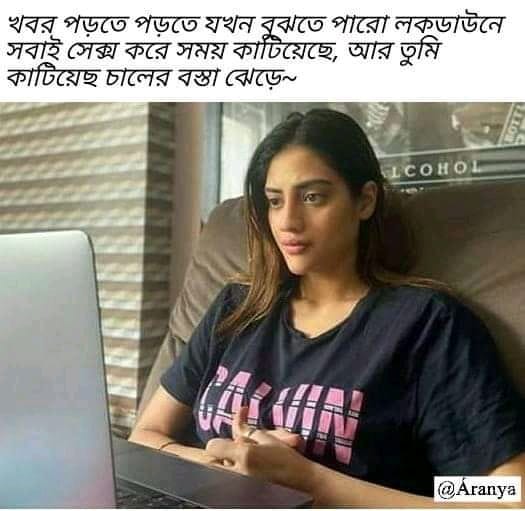
Caption: খবর পড়তে পড়তে যখন বুঝতে পারো লকডাউনে সবাই সেক্স করে সময় কাটিয়েছে , আর তুমি কাটিয়েছে চালের বস্তা ঝেড়ে ~
Label: hate